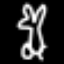
Label: fork